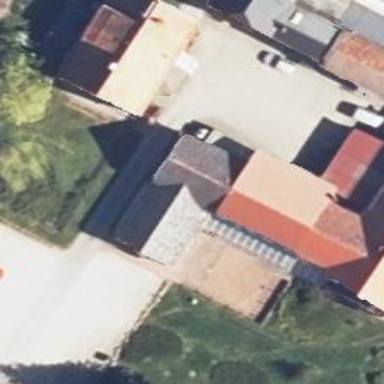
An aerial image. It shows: Restaurant.